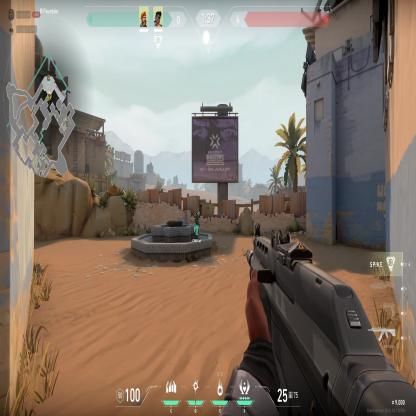
Label: teammate